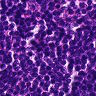
Metastatic tissue present: no